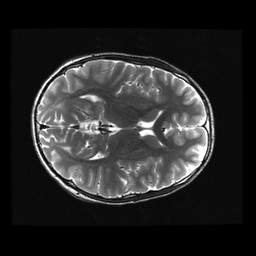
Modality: T2w
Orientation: axial
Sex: male
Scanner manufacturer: ge
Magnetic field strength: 3 T
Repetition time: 5 s
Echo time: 0.1012 s